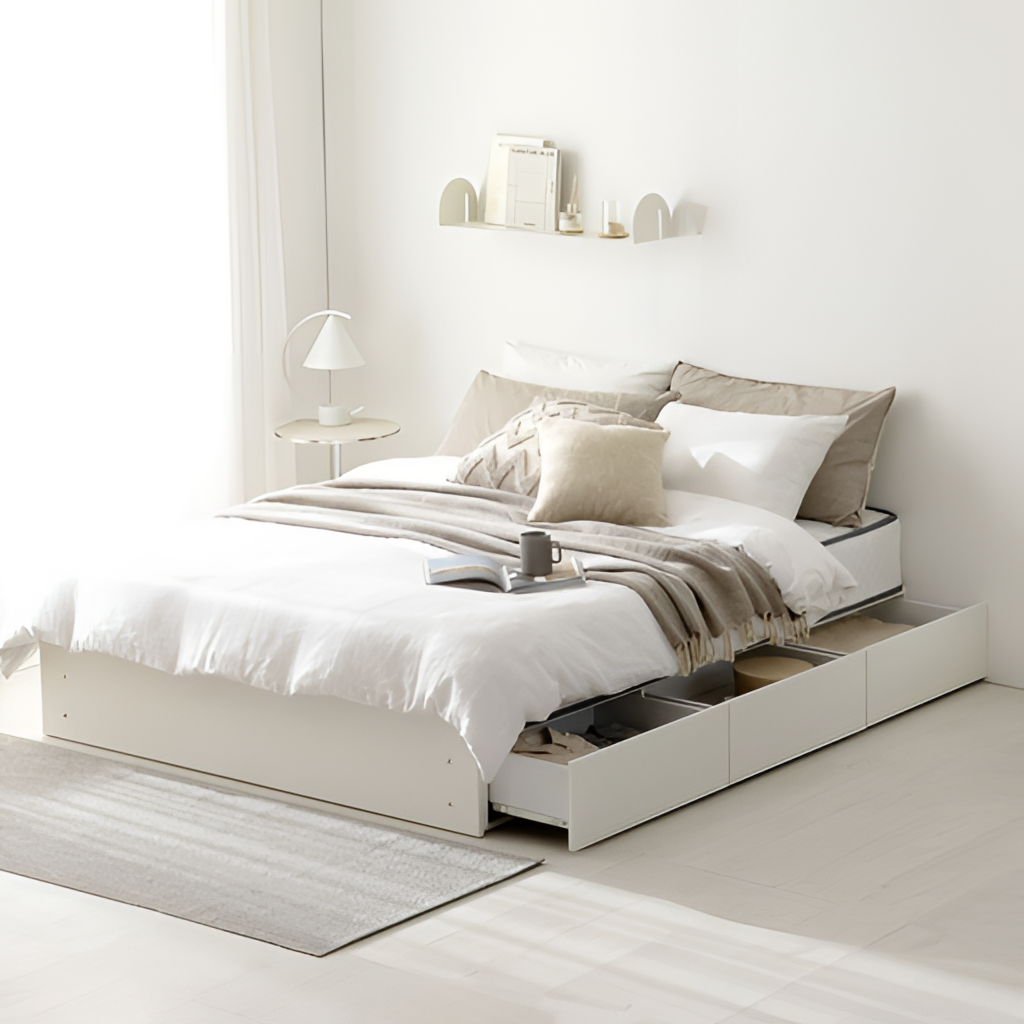
fabric bed, bedroom, paint wallpaper, with solid pattern, minimalist, cream wood flooring, with plank pattern